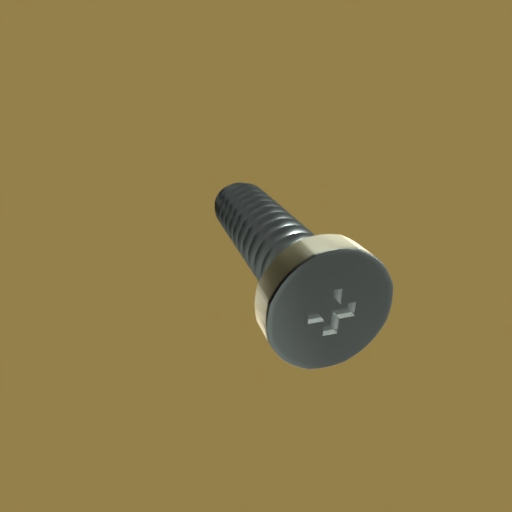
Label: screw